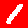
Digit: 1